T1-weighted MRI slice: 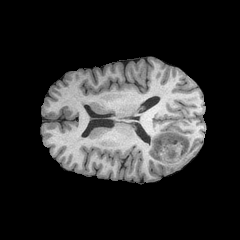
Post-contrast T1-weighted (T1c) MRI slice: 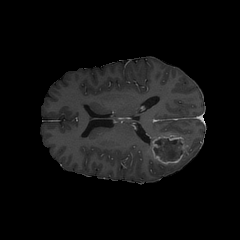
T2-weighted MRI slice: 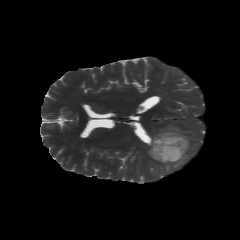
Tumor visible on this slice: yes